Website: walmart
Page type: billing-address
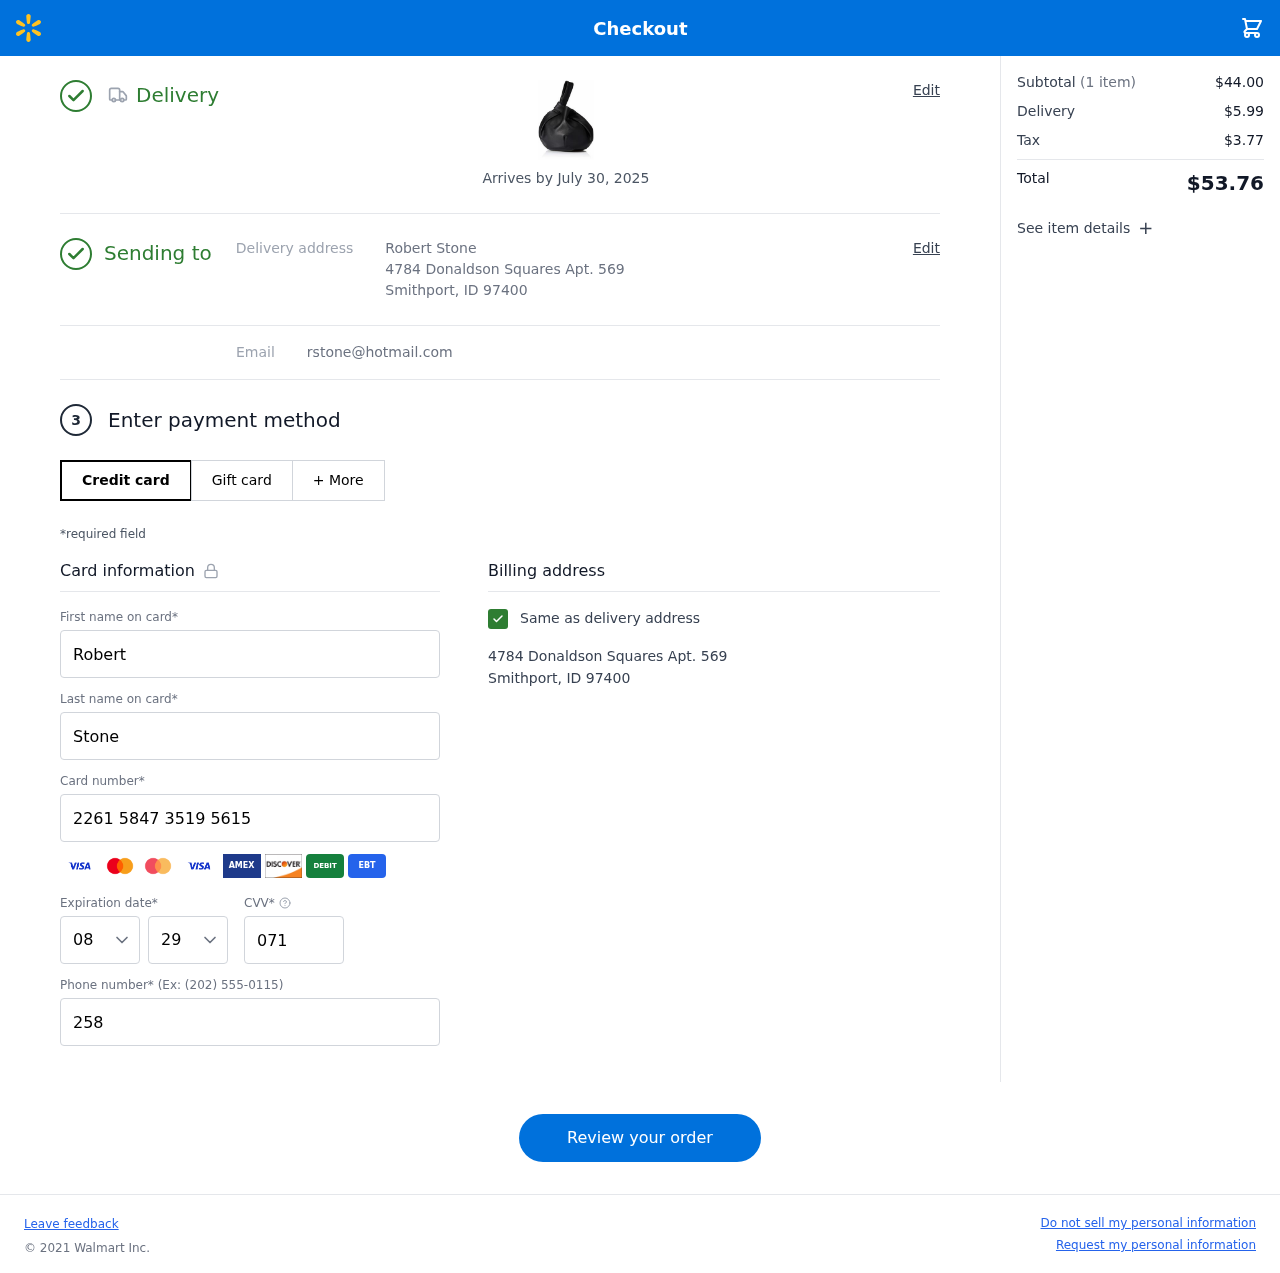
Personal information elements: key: PII_CARD_CVV
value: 071
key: PII_CARD_EXPIRY_MONTH
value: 08
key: PII_CARD_EXPIRY_YEAR
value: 29
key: PII_CARD_NUMBER
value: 2261 5847 3519 5615
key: PII_EMAIL
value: rstone@hotmail.com
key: PII_FIRSTNAME
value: Robert
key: PII_FULLNAME
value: Robert Stone
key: PII_LASTNAME
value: Stone
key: PII_PHONE
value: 2582311607
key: PII_STREET
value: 4784 Donaldson Squares Apt. 569
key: PII_CITY_STATE_ZIP
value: Smithport, ID 97400
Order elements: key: ORDER_DELIVERY_DATE
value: Arrives by July 30, 2025
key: ORDER_NUM_ITEMS
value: (1 item)
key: ORDER_SUBTOTAL
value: $44.00
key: ORDER_SHIPPING_COST
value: $5.99
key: ORDER_TAX
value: $3.77
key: ORDER_TOTAL
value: $53.76